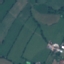
Land use / land cover: Pasture